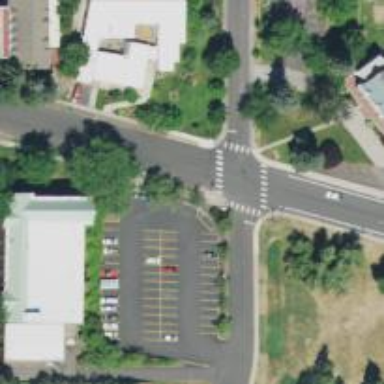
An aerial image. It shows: Marked uncontrolled road crossing.